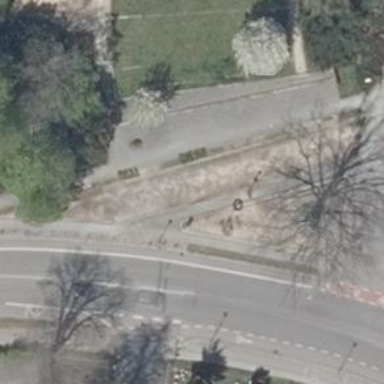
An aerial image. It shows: Compacted footway.